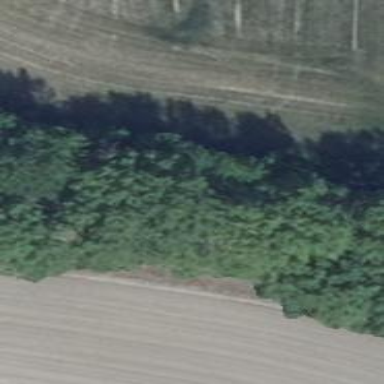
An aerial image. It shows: Row of deciduous broadleaved trees.